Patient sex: F
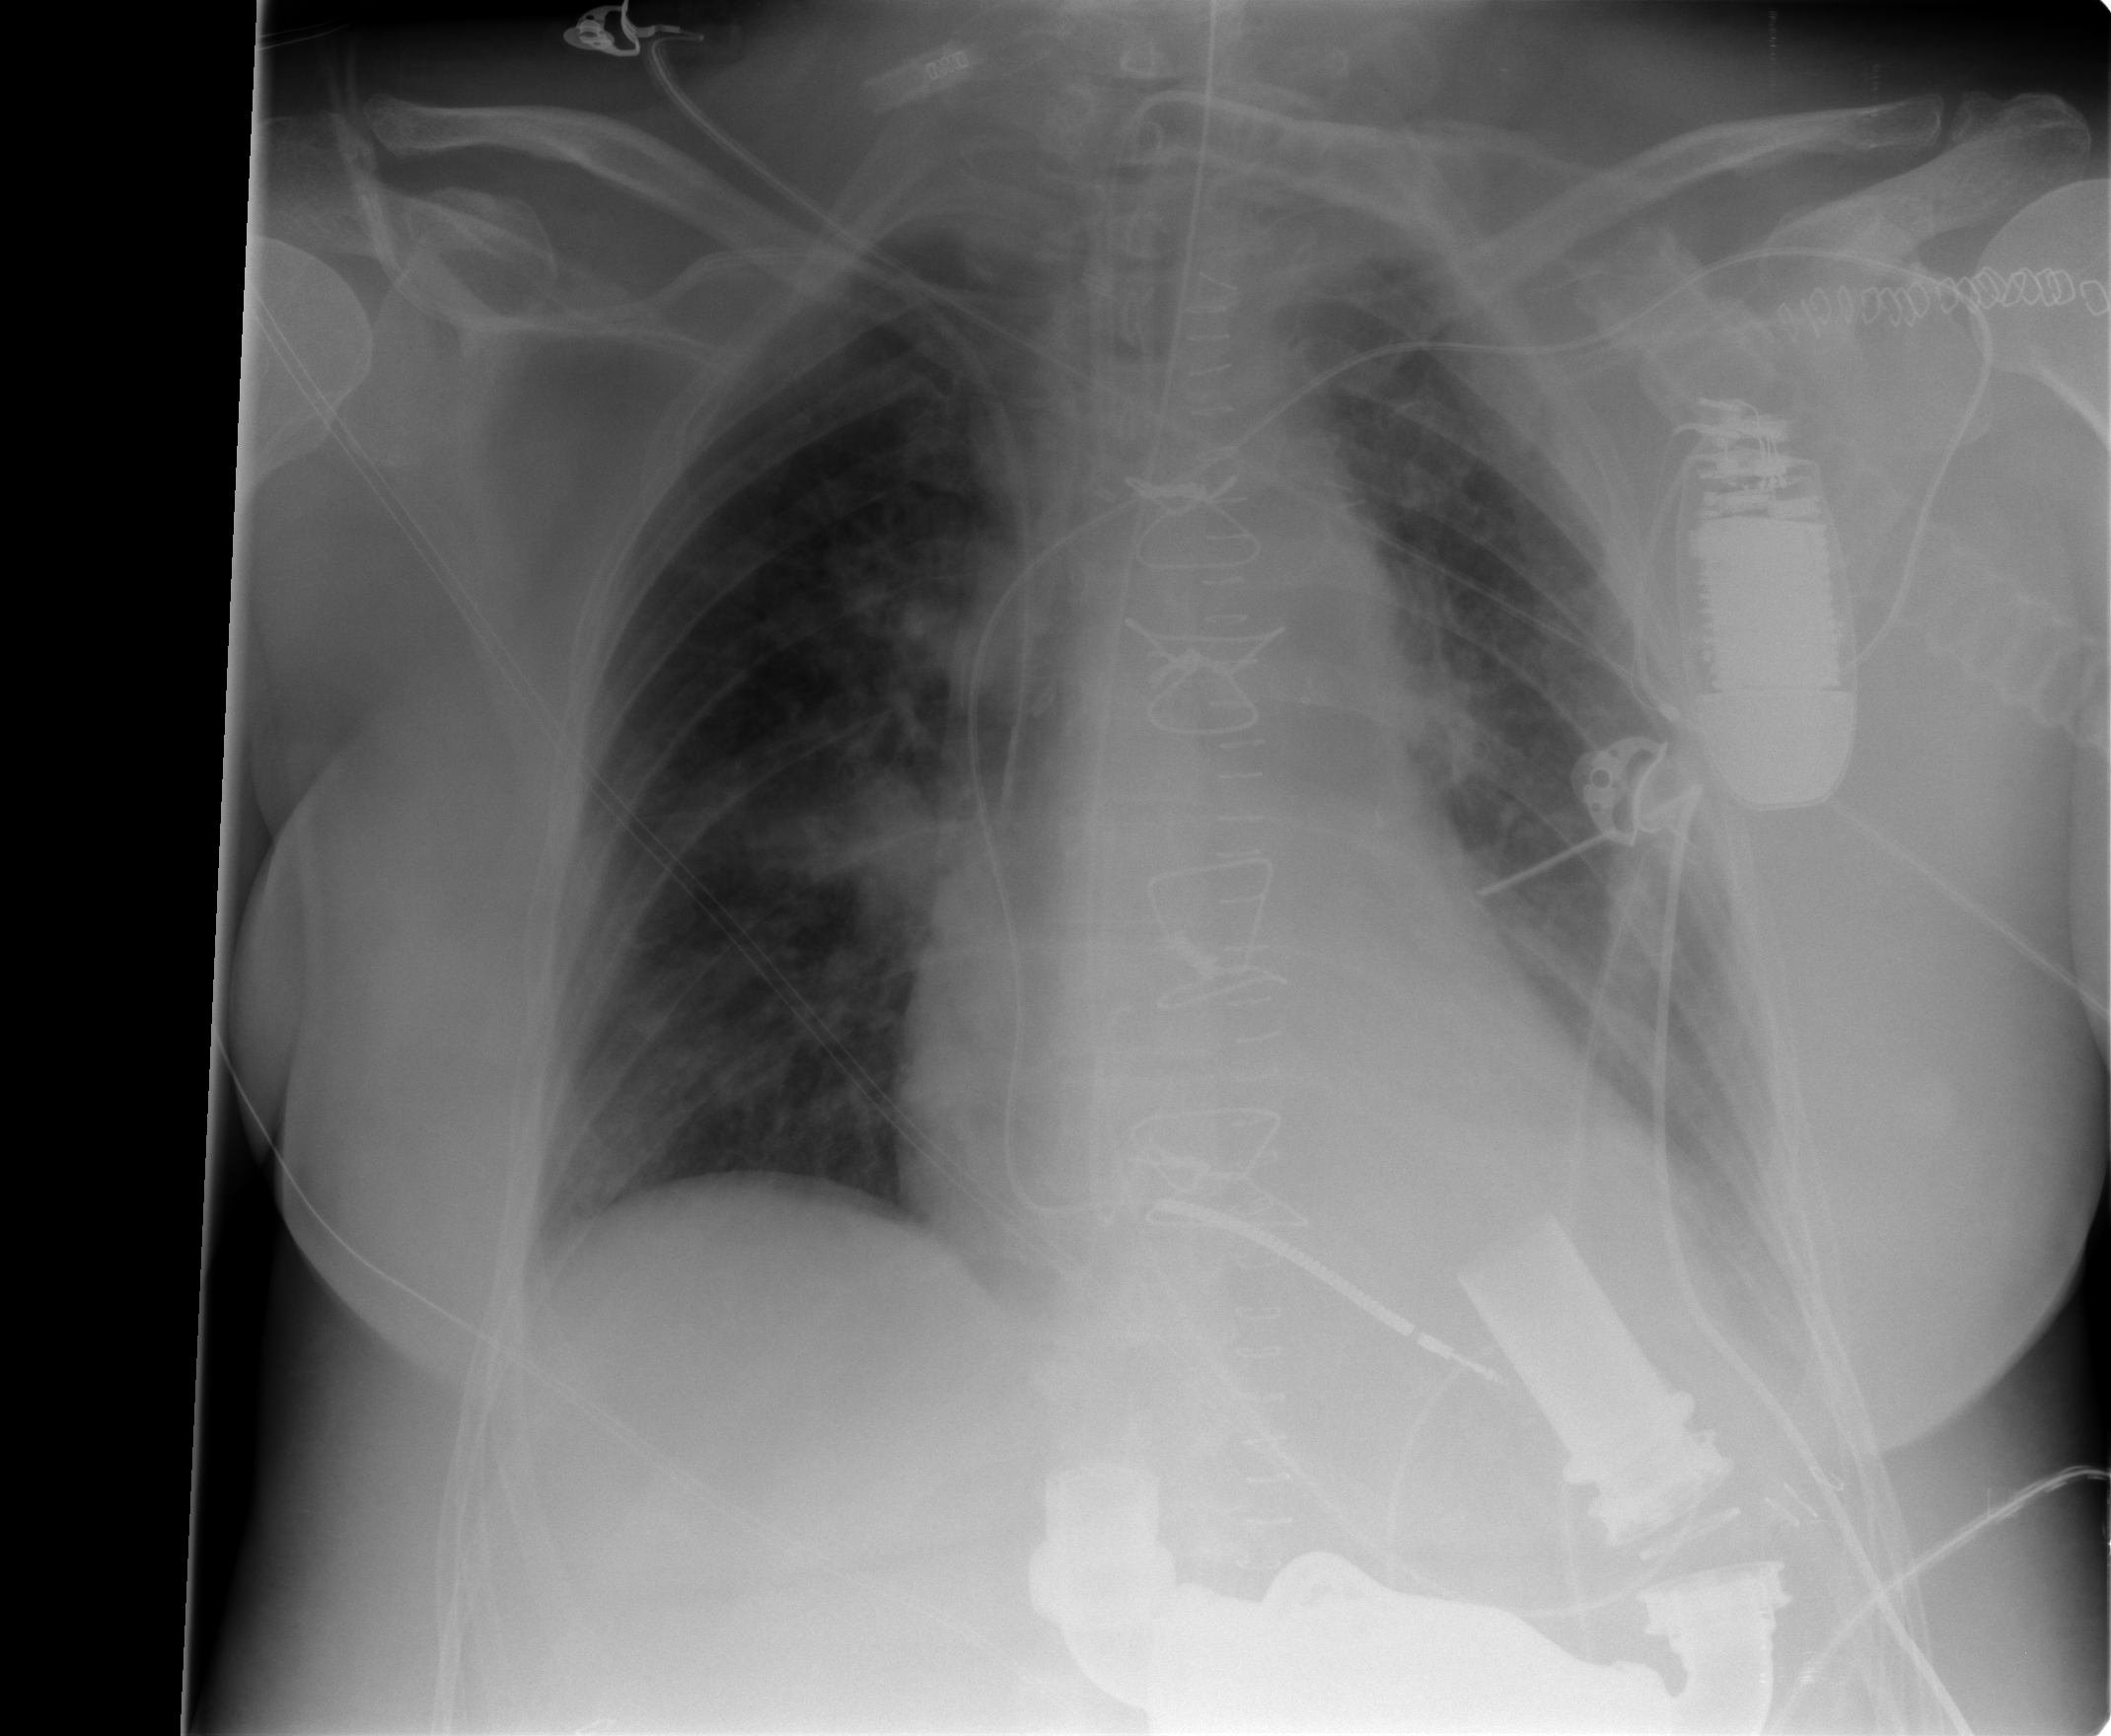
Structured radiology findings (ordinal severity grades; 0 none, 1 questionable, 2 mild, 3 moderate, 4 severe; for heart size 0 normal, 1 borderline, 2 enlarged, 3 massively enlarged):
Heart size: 1
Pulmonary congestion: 2
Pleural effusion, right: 0
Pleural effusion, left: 2
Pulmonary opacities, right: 0
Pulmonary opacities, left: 1
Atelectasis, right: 0
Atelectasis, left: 2